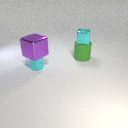
small cyan metal cylinder below large purple metal cube